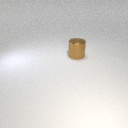
large brown metal cylinder